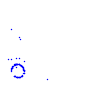
Particle: proton